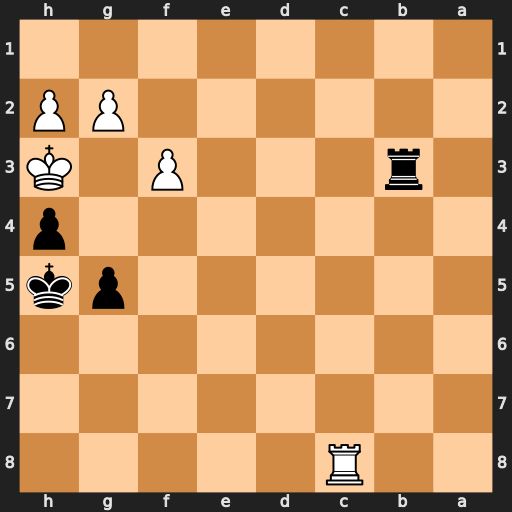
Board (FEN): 2R5/8/8/6pk/7p/1r3P1K/6PP/8
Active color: b
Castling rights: -
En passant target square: -
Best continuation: g4#